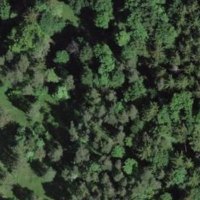
EUNIS habitat code: 44
Species observed at this site:
Platanthera bifolia
Lithospermum officinale
Mercurialis perennis
Ophrys insectifera
Daphne laureola
Orchis purpurea
Neottia ovata
Melittis melissophyllum